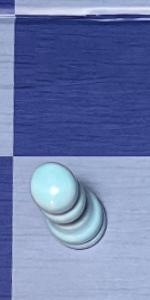
Label: Pawn_White